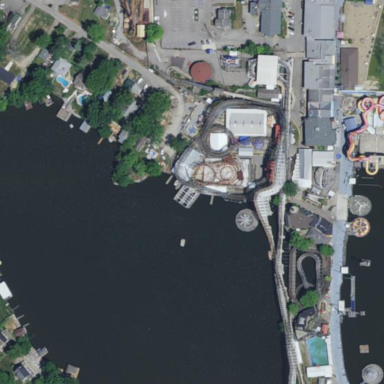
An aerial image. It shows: Theme park.